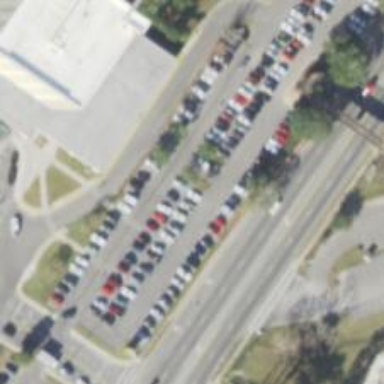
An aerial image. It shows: Parking space is available.